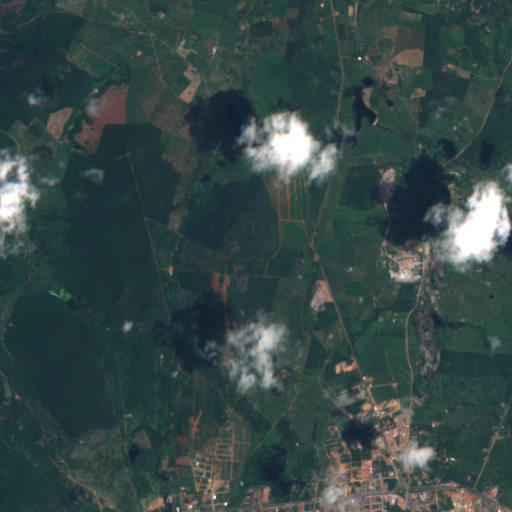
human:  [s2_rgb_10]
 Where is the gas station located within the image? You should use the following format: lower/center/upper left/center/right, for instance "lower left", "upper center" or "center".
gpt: The gas station is located in the lower right of the image.
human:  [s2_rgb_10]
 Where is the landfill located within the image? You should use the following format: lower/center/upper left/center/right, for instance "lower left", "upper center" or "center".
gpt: The landfill is located in the center of the image.
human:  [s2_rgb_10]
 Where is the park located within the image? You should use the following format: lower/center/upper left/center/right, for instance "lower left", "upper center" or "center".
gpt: The park is located in the lower right of the image.
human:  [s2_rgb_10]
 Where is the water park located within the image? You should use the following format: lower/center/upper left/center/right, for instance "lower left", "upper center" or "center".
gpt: The water park is located in the lower right of the image.
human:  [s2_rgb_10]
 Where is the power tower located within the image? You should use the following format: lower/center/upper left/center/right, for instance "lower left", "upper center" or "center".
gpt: There is no power tower in the image.